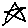
Label: star